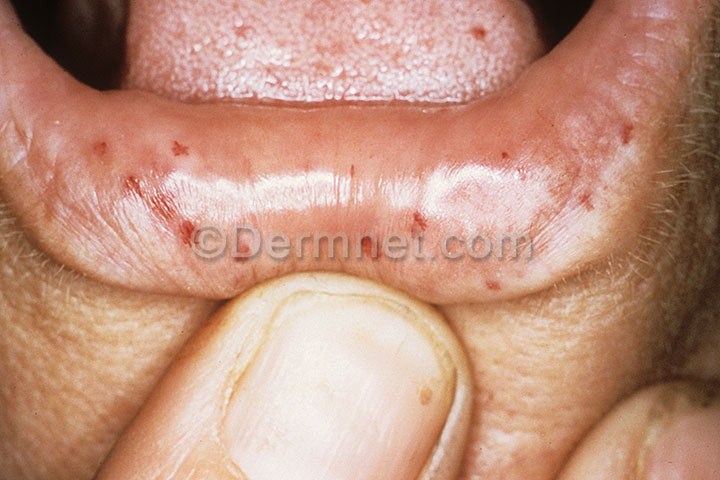
Disease: Lupus and other Connective Tissue diseases